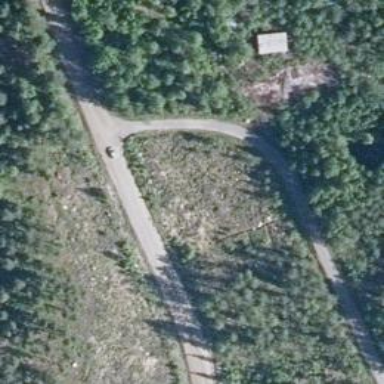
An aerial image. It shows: Unclassified road.